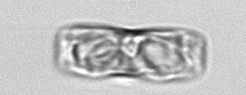
Label: pennate_morphotype1